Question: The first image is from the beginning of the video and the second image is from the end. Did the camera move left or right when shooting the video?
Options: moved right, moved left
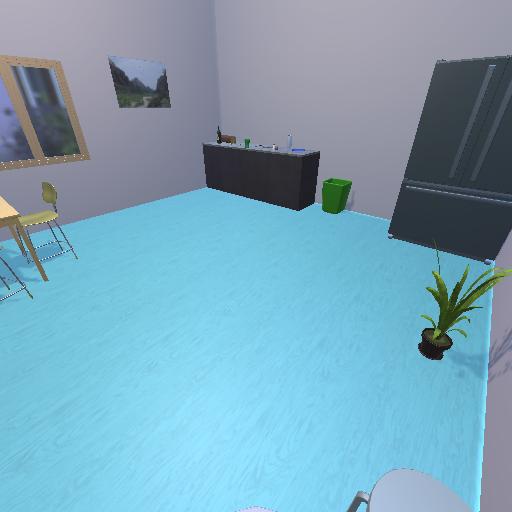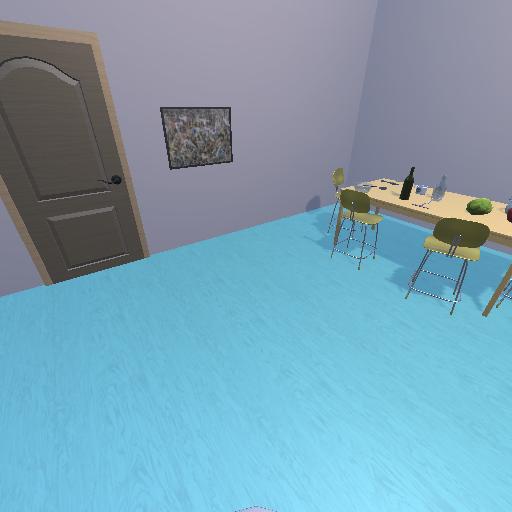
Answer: moved right